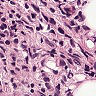
Metastatic tissue present: yes